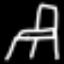
Label: chair